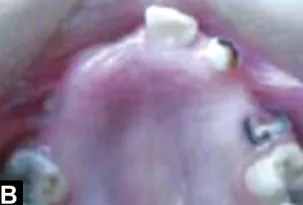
Upper arch.
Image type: medical_photograph (other_medical_photograph)